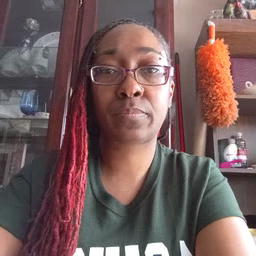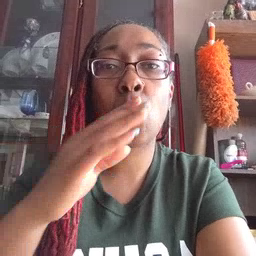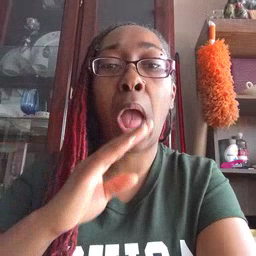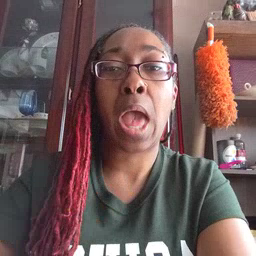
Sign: quiet